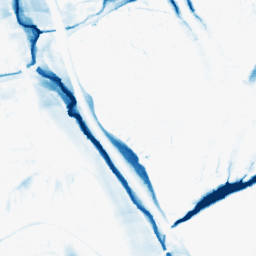
Category: morphological
Decomposition family: morphological_ellipse
Decomposition parameters: operation: closing
width: 20
height: 50
Upsampling method: lanczos
Upsampling parameters: scale: 2
Upsampling scale: 2